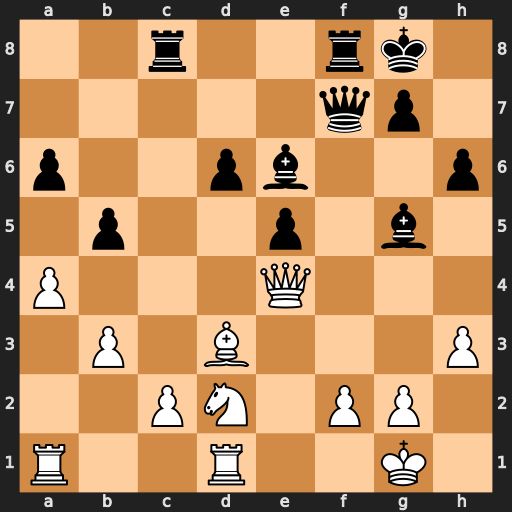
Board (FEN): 2r2rk1/5qp1/p2pb2p/1p2p1b1/P3Q3/1P1B3P/2PN1PP1/R2R2K1
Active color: w
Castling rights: -
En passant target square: -
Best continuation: Qh7#